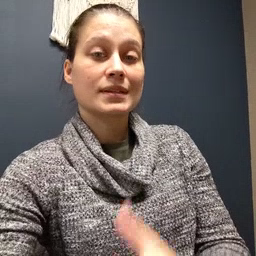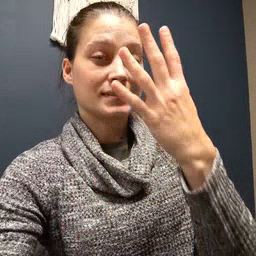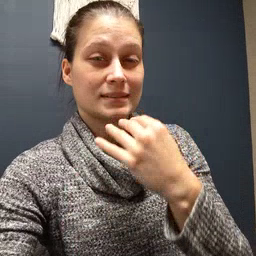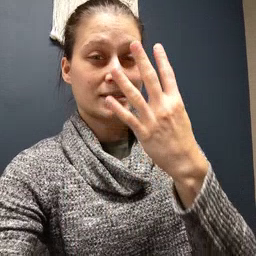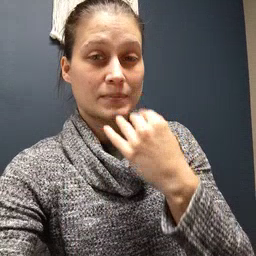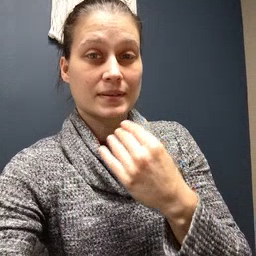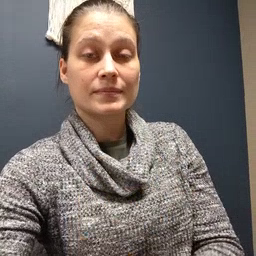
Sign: sleepy